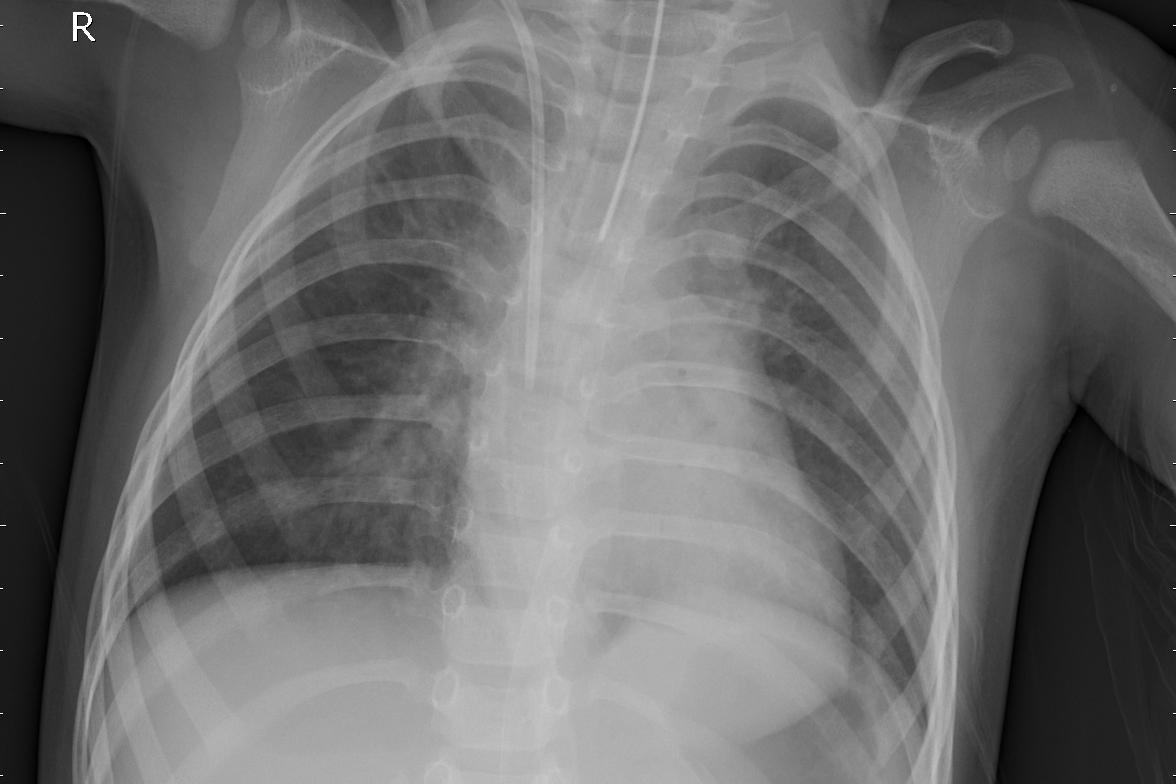
Diagnosis: PNEUMONIA